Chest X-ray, PA view. Patient: 55 years old, sex M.
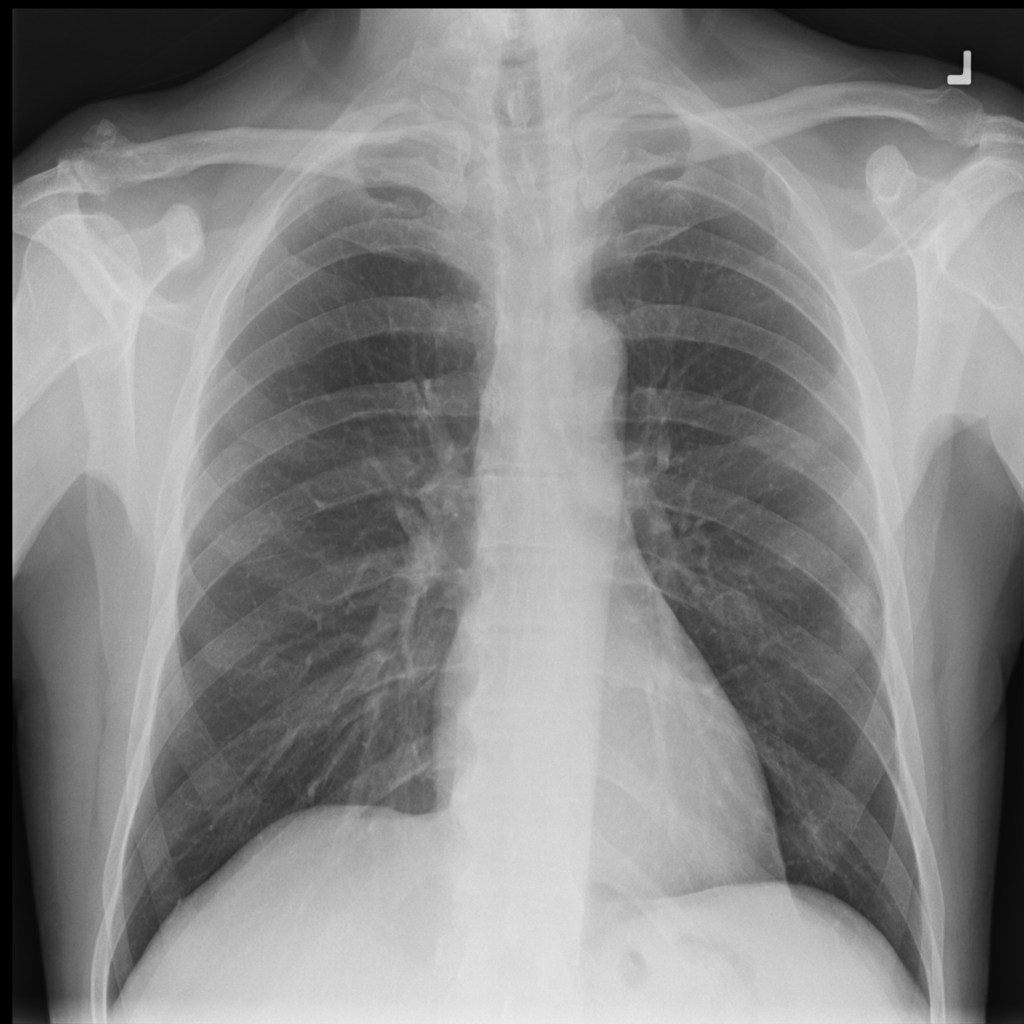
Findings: No Finding